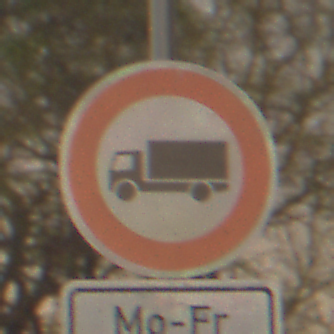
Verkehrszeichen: VerbotFuerKraftfahrzeugeUeberDreiKommaFuenfTonnen
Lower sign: ZeitangabenMitBeschraenkungAufWochentage2
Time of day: Night
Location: Outdoor (Nature)
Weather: Clear
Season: NotSpecified
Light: Natural